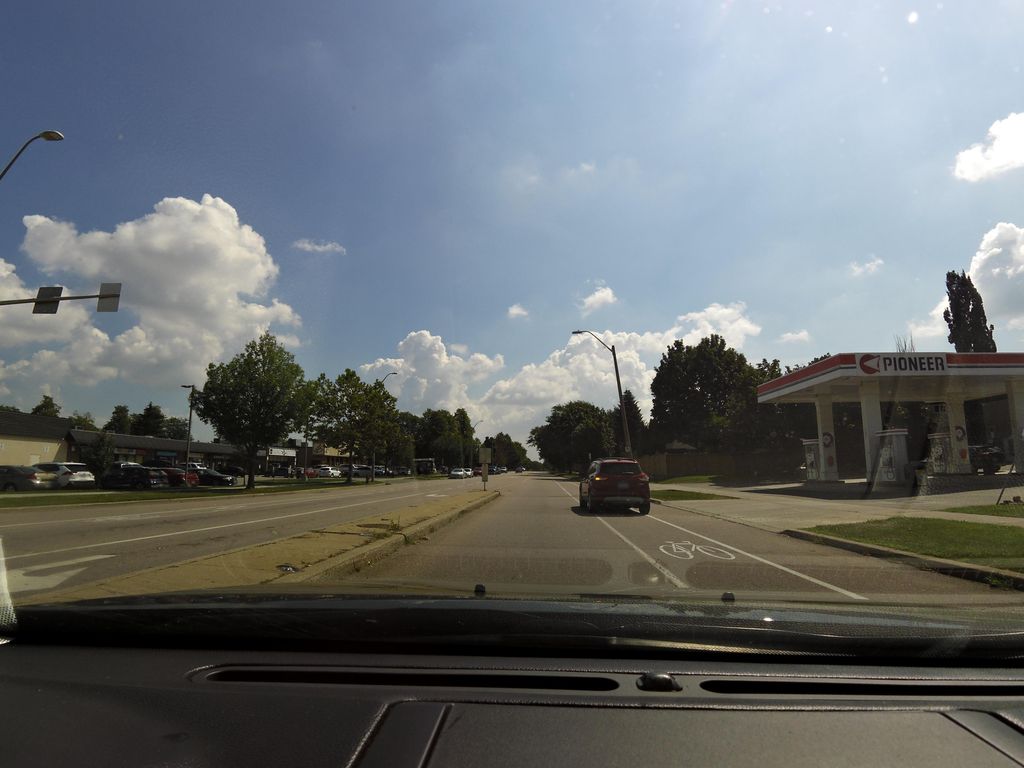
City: hamilton